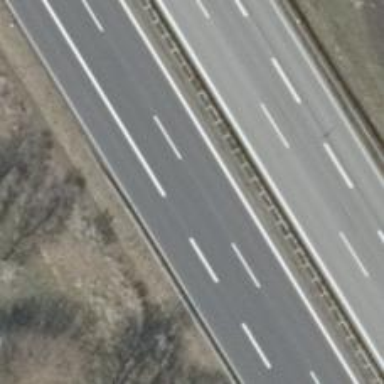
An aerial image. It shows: Asphalt motorway.